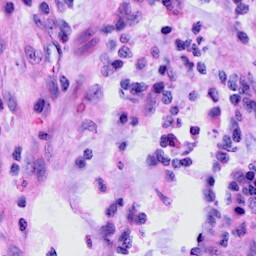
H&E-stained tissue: Cervix